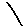
Label: line